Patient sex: M
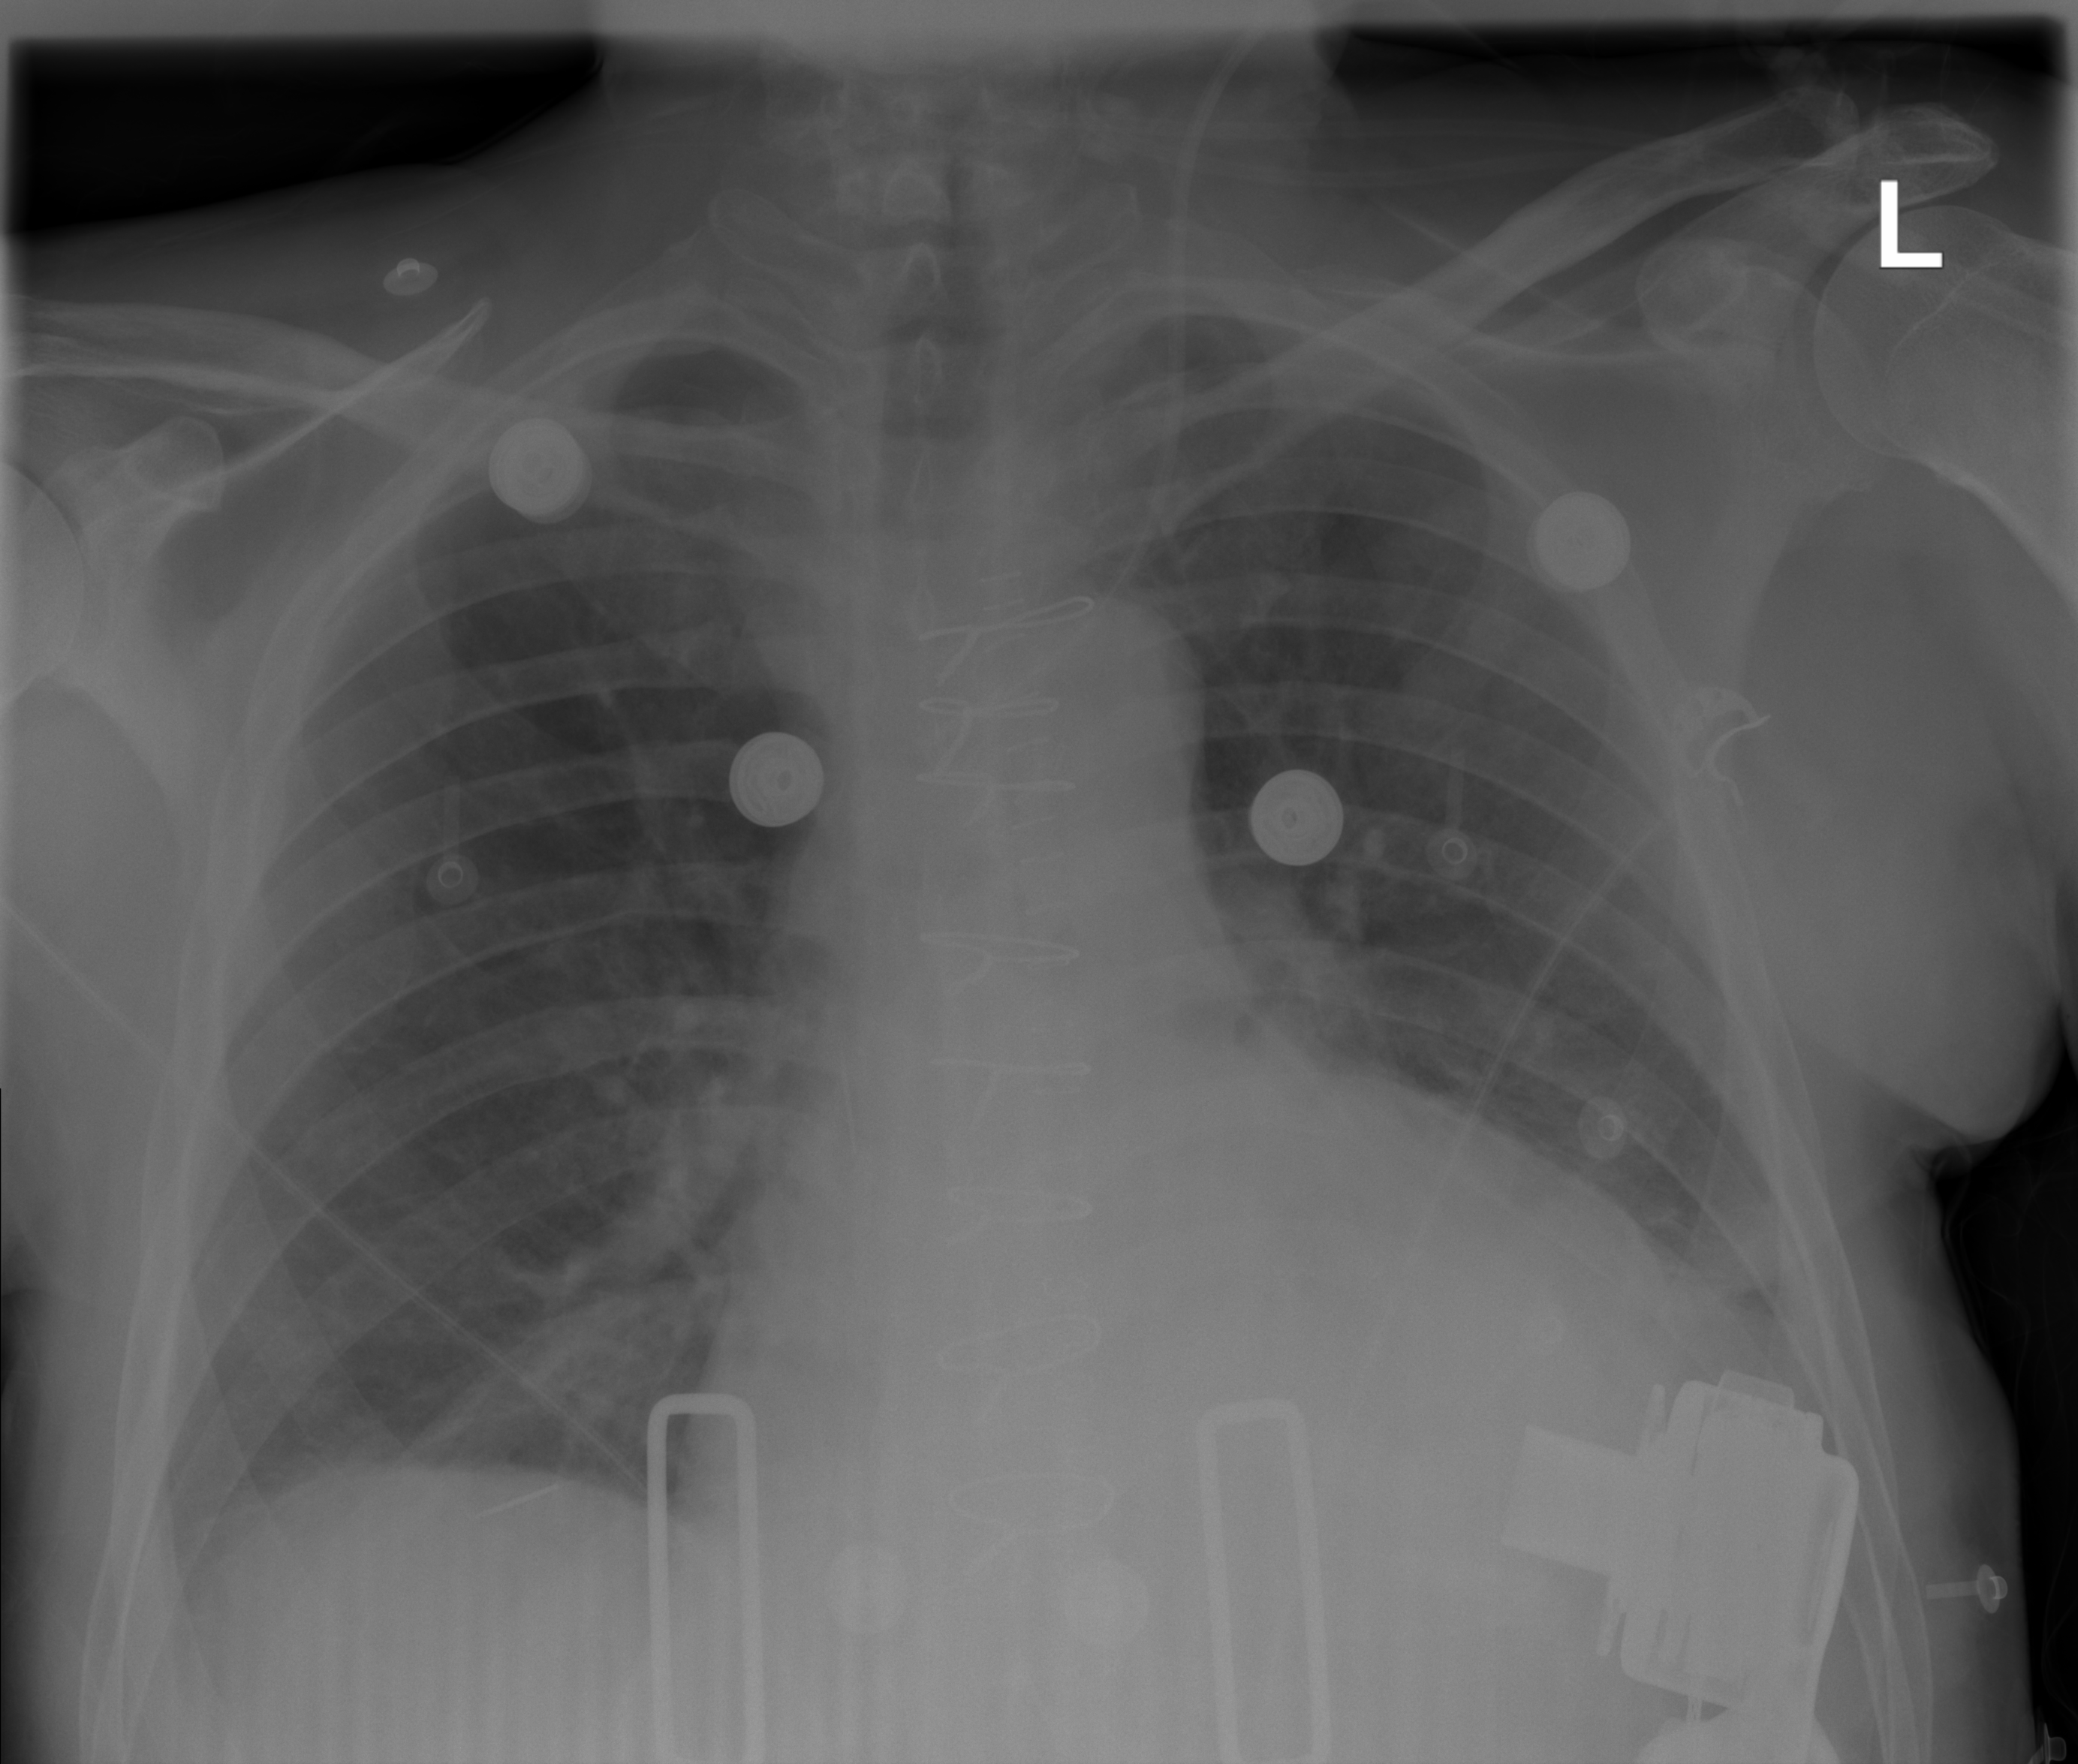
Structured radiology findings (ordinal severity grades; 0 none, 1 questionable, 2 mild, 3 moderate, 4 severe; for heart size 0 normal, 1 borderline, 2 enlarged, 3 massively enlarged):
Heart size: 2
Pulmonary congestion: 0
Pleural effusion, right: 2
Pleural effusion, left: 2
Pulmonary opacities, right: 0
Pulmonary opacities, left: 0
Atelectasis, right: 2
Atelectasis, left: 2